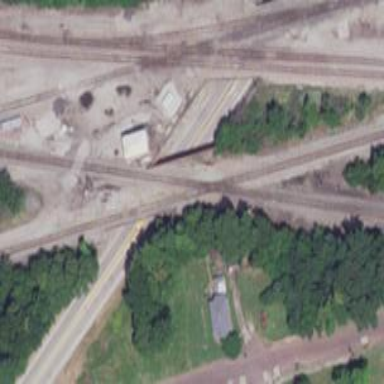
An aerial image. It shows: Railway junction.